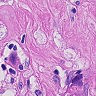
Metastatic tissue present: yes